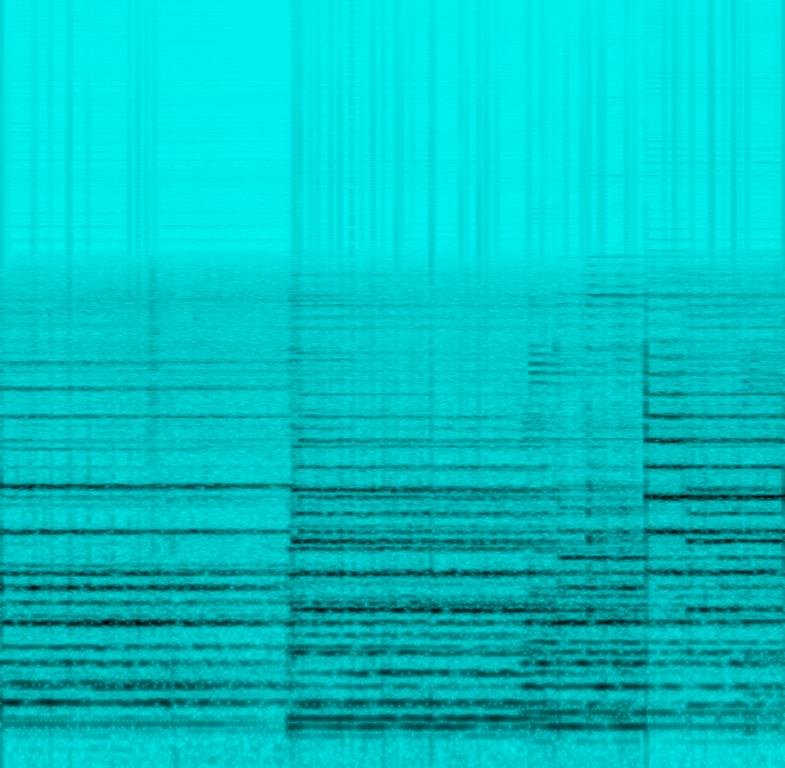
This music is an electric guitar solo. The tempo is medium with a haunting and lilting electric guitar riff.The music is minimalist with no accompaniment. It is youthful, energetic, passionate , melodic and pensive.